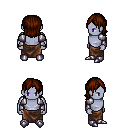
a pixel art fantasy rpg character, male body template, dark elf, purple skin, steel arm armor, robe skirt, brown long bangs hairstyle, metal boots, four views (front, back, left, right), 2x2 character sprite sheet, small pixel art, hard edges, no anti-aliasing